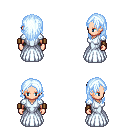
a pixel art fantasy rpg character, female body template, human, light skin, underdress, teal pants, white cyan long hairstyle, leather bracers, black shoes, four views (front, back, left, right), 2x2 character sprite sheet, small pixel art, hard edges, no anti-aliasing